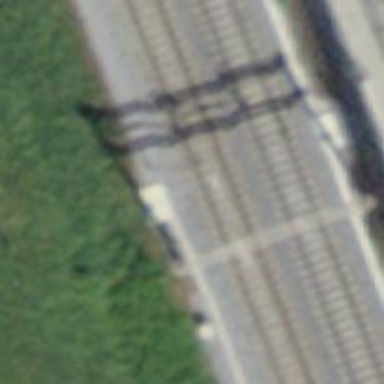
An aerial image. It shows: Railway track with contact lines for electrification.